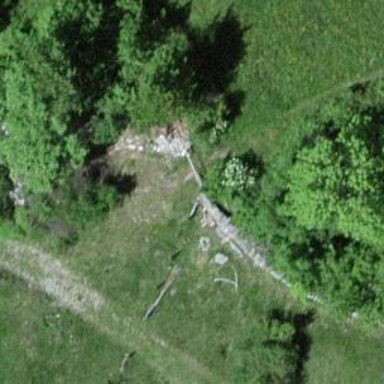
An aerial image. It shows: Wall made of dry stone.